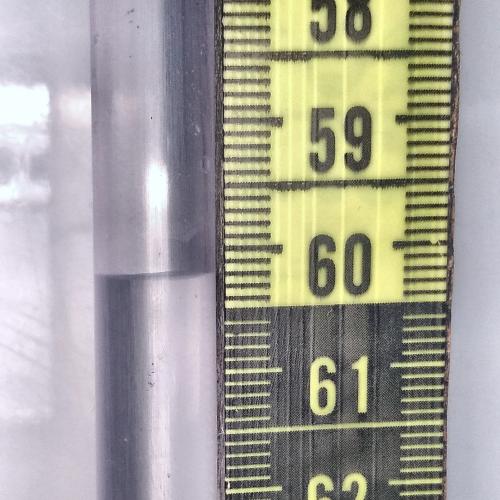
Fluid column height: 60.2 cm